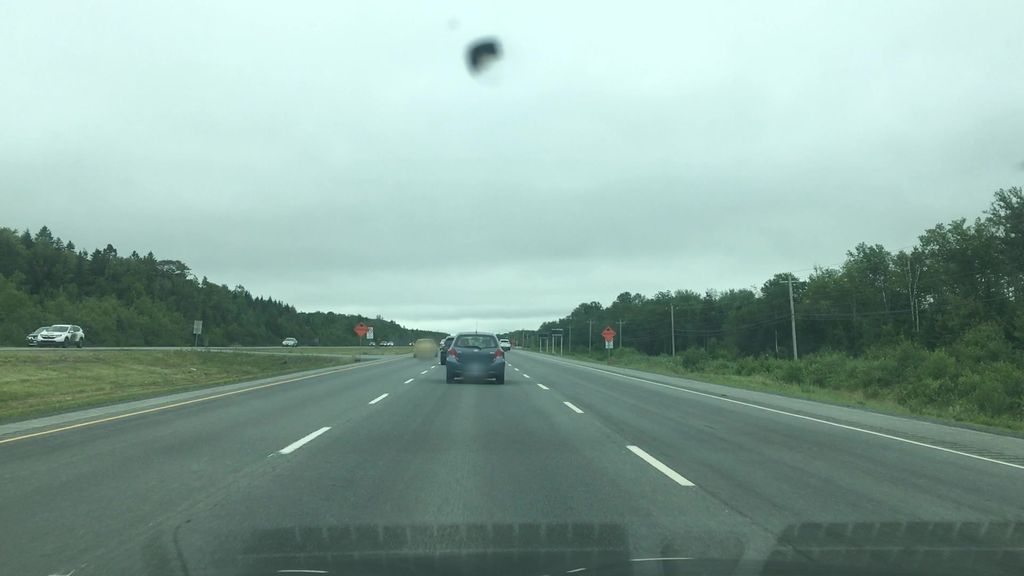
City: halifax